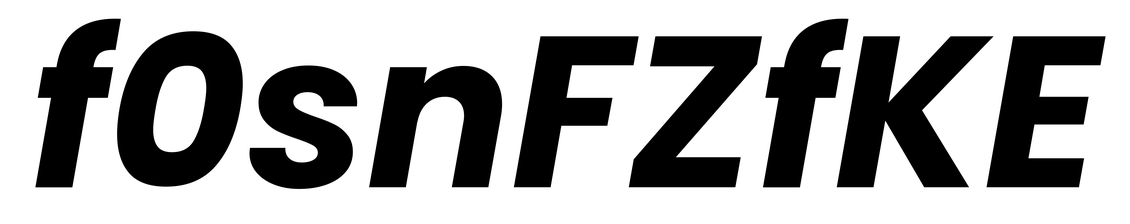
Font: Poppins-BoldItalic